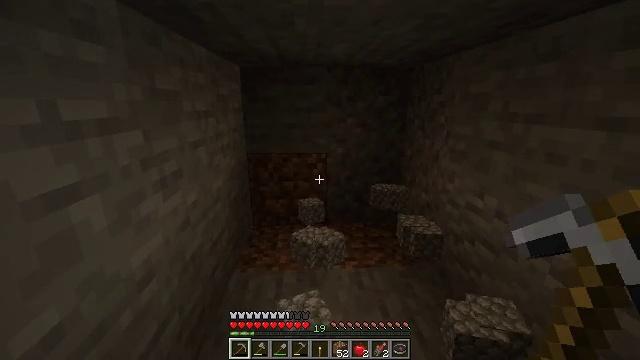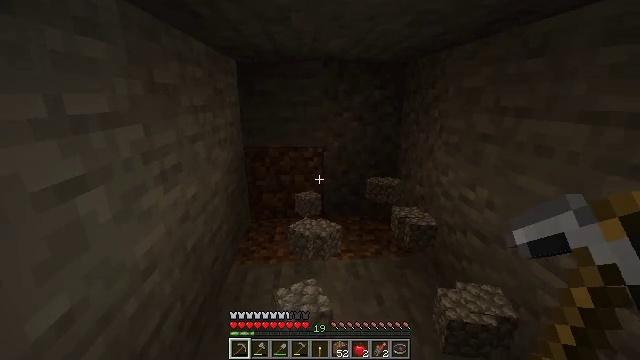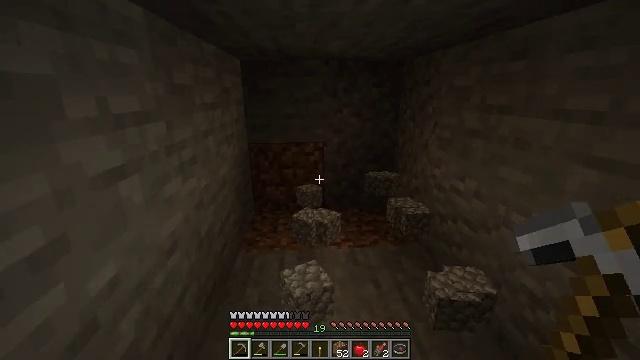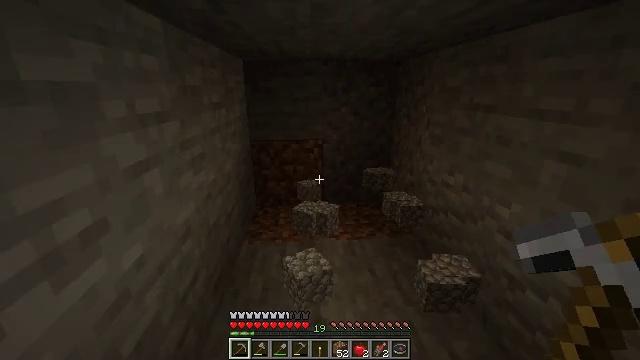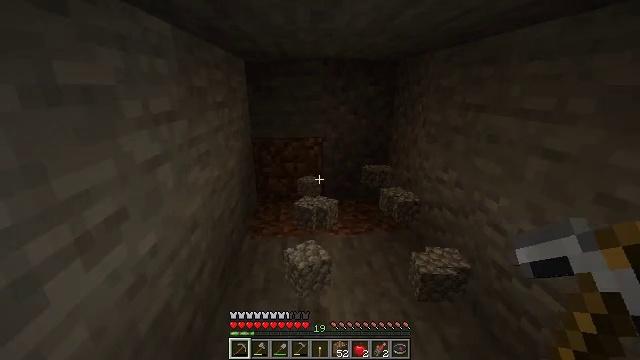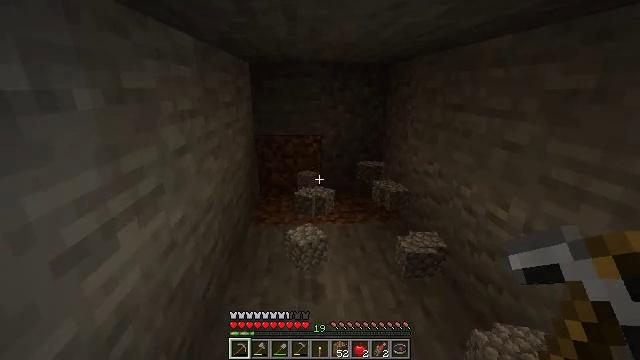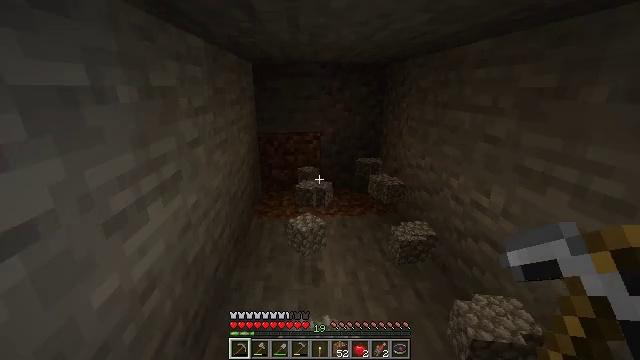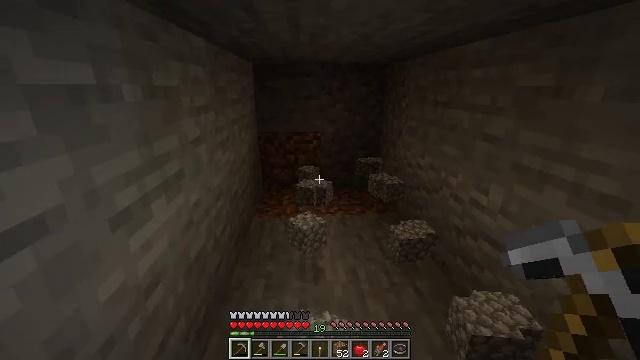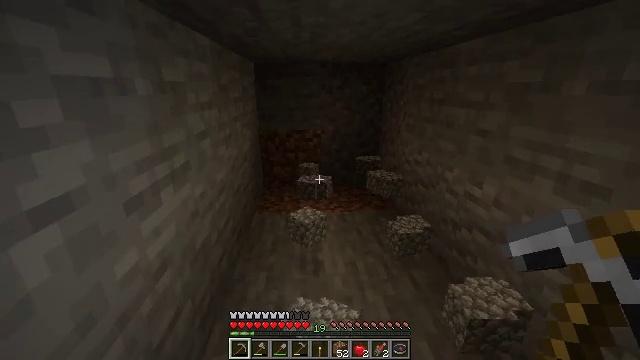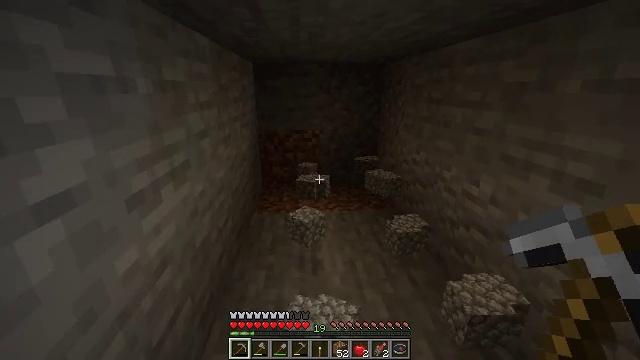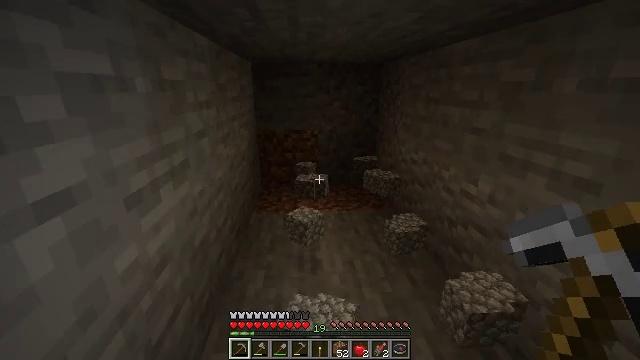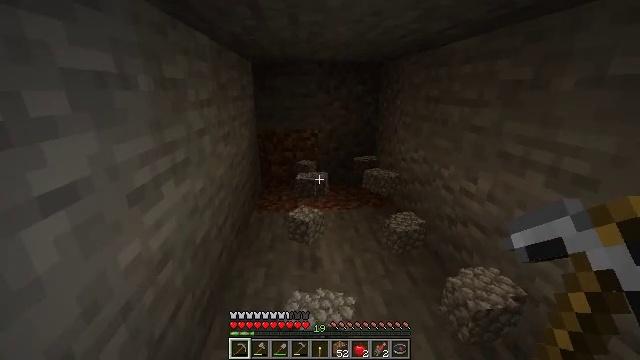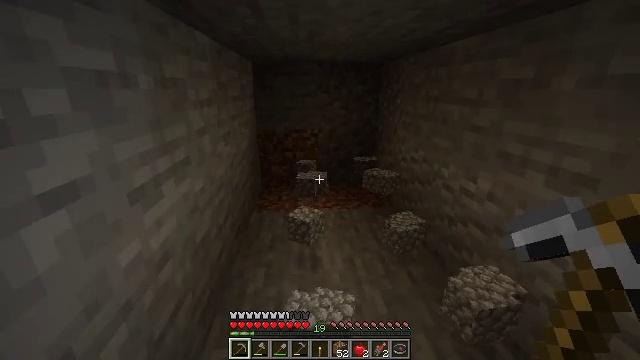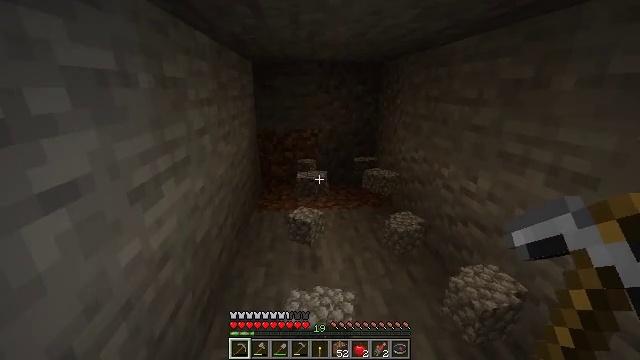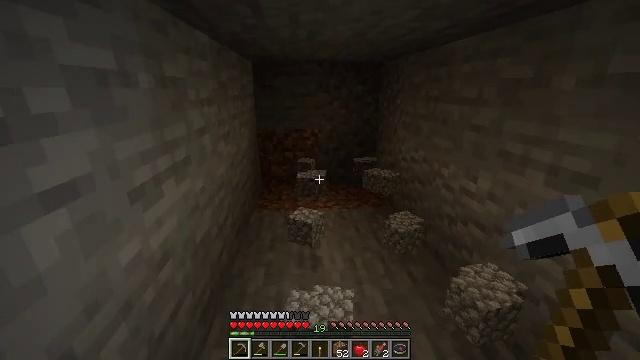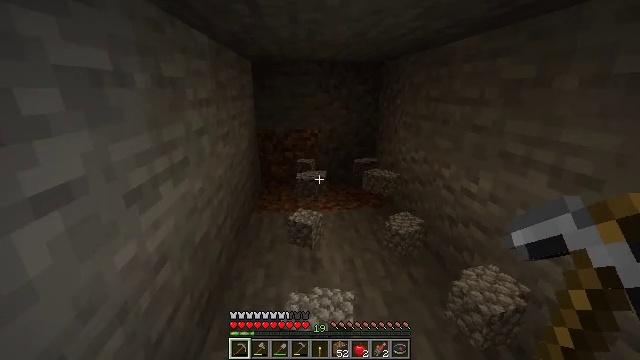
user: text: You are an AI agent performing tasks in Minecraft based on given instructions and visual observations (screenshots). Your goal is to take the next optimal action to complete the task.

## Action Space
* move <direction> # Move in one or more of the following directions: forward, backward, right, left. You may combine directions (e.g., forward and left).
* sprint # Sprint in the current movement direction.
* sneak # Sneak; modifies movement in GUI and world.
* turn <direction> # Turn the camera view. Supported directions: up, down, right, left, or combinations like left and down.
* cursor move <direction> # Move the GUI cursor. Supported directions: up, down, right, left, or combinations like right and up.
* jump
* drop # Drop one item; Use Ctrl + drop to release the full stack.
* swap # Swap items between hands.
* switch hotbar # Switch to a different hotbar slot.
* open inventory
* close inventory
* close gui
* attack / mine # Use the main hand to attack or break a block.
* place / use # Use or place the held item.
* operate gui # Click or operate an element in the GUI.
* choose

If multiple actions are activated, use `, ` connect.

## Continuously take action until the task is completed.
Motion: motion action
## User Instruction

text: Drop a cobblestone.
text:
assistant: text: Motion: move back, turn down
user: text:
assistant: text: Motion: move back
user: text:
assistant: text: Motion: move back
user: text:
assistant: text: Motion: move back
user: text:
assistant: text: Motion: move back
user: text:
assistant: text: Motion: no_op
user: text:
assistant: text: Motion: no_op
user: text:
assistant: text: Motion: no_op
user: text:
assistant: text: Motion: no_op
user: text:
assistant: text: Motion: no_op
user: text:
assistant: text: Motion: no_op
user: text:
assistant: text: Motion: no_op
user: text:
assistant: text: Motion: no_op
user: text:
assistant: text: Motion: no_op
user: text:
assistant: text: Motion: move forward
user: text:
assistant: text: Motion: move forward
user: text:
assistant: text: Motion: move forward
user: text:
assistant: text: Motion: no_op
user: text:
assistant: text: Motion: no_op
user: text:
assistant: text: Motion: no_op
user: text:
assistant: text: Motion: no_op
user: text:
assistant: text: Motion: no_op
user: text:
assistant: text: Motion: no_op
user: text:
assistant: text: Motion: no_op
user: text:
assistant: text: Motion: no_op
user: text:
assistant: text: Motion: no_op
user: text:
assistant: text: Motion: no_op
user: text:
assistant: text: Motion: no_op
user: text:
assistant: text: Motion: no_op
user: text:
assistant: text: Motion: turn down